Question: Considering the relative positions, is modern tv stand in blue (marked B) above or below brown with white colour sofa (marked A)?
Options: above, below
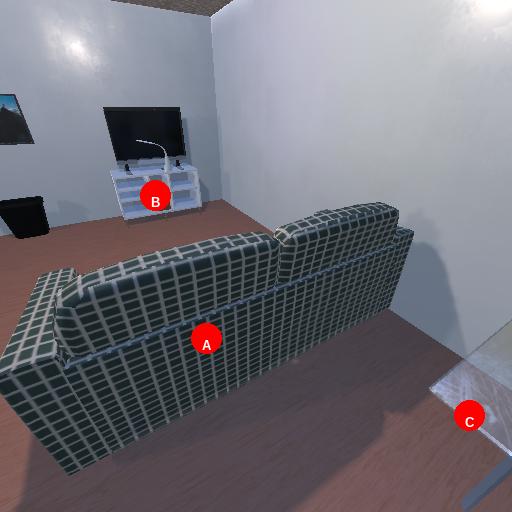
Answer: above